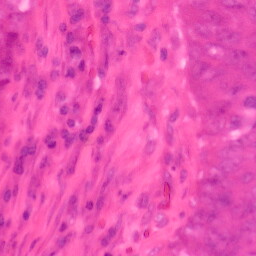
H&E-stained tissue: Colon